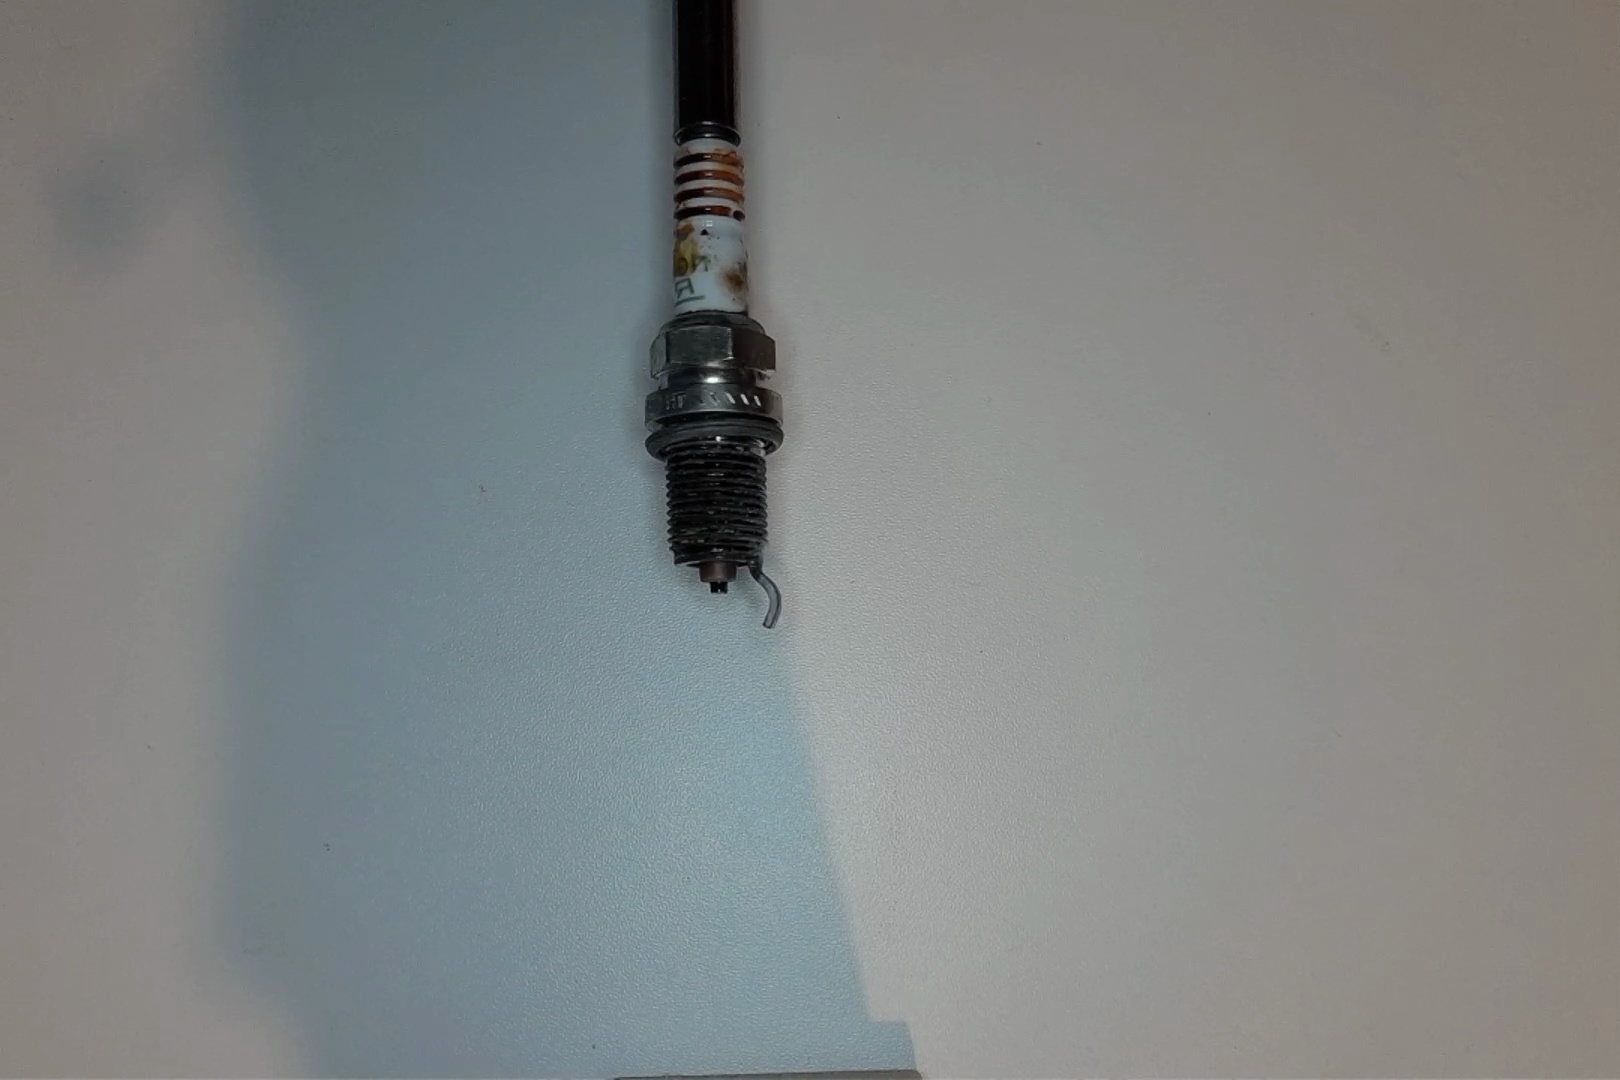
Label: anomaly